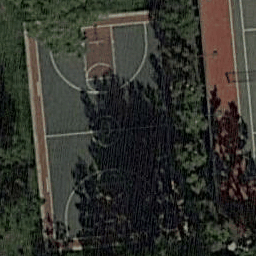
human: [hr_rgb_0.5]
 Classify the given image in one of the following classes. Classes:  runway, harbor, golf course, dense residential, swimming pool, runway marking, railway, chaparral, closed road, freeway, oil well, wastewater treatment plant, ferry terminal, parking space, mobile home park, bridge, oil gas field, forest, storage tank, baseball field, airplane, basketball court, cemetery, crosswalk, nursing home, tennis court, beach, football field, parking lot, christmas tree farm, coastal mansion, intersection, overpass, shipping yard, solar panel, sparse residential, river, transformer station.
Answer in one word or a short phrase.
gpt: basketball court